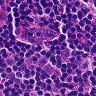
Metastatic tissue present: no